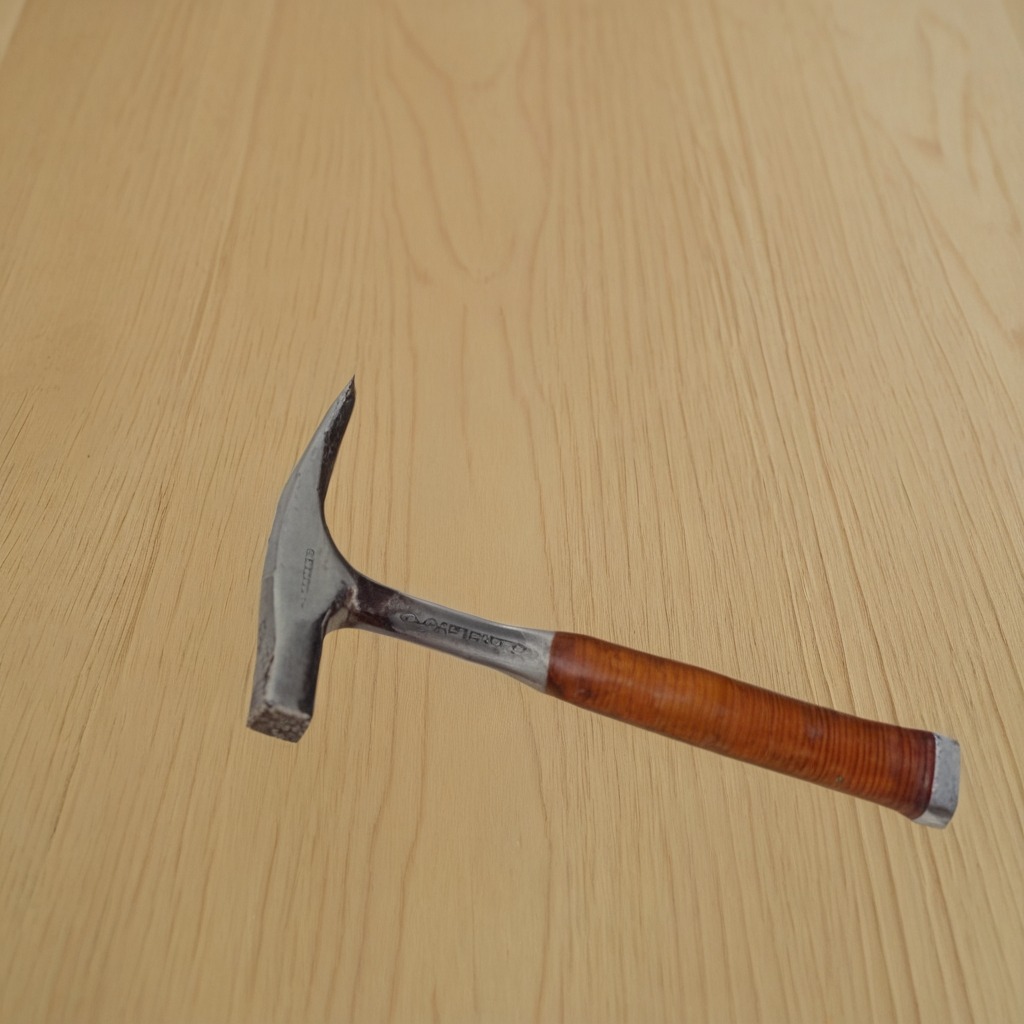
A hammer lies on the plywood surface in the paint workshop lit by afternoon window light.